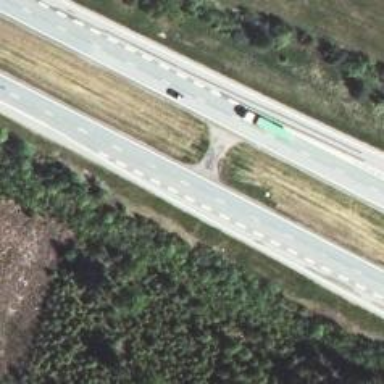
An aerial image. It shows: Motorway.